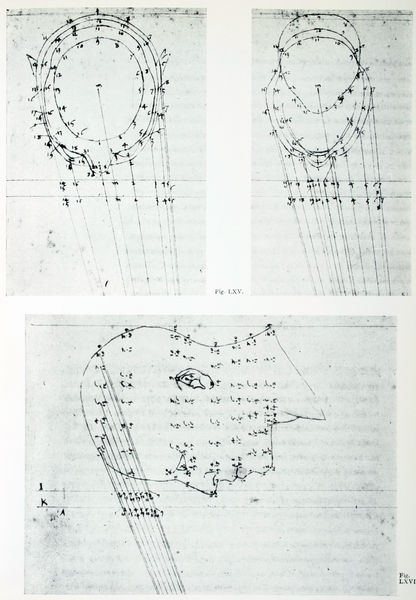
Titel: De Prospectiva Pingendi, Libro Terzo, Fig. LXV - LXVI
Künstler: Piero della Francesca
Standort: Reggio Emilia
Institution: Biblioteca Panizzi
Schlagwörter: blätter, kopf, mann, weiß, grau, mund, nase, ohr, profil, schwarz, skizze, stirn, zeichnung, masse, anatomie, augen, gesicht, haupt, mensch, schädel, hals, portrait, auge, drei, verbindung, blatt, frontal, kinn, lippe, lippen, ohren, renaissance, kreis, schrift, papier, ansicht, perspektive, studie, grafik, kahl, linien, büste, zahlen, ziffern, gerade, seitenansicht, striche, umriss, aufsicht, oben, unten, punkte, strahlen, linie, form, schnitt, seite, verbrecher, buchstabe, buchstaben, konturen, strich, medizin, entwurf, schema, buchseite, studien, china, schädeldecke, hubi, zahl, ziffer, untersicht, schneiden, konstruktion, plan, dürer, nummern, vorlage, querschnitt, nummer, geraden, grundriss, lehre, proportionen, goldener schnitt, da vinci, leonardo da vinci, vorne, messungen, markierung, berechnung, abmessung, abmessungen, mathematik, proportion, rechnung, ansichten, einteilung, messung, uni, vermessung, markierungen, von oben, grafit, positionen, lehrbuch, messen, fluchtpunkte, vorn, gehirn, meridiane, vermessen, akkupunktur, akupunktur, lavater, menschdenkopf, männlicher kopf, physiognomie, porportion, renaissnace, sehstrahlen, studienskizze, genauigkeit, schnittlinien, amputation, nerven, präzision, fom, drei teile, kiminologie, rassenlehre, linien schnitt, schädeldach, zeichniss, zeischniss